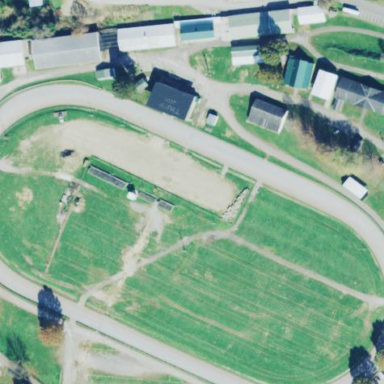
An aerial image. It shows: Horse racing track for leisure and sports.